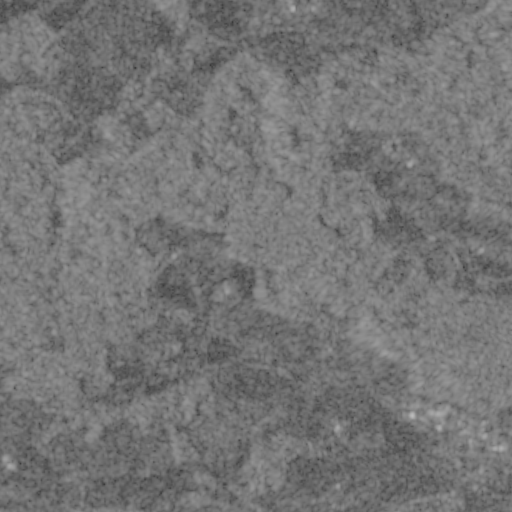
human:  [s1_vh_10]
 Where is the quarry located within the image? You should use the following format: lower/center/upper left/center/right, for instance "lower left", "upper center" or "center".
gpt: The quarry is located in the upper center of the image.
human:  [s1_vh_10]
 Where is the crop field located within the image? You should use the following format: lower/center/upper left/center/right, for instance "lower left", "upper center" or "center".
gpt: There is no crop field in the image.

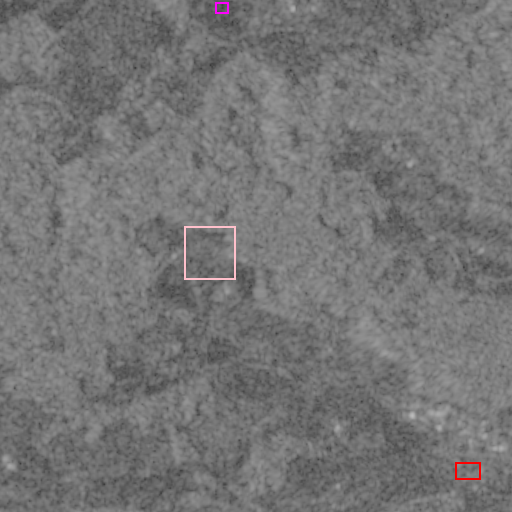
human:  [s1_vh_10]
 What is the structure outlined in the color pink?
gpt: The structure outlined in pink is a crop field.
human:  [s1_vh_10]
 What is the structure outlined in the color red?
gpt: The structure outlined in red is a park.
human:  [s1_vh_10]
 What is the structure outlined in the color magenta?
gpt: The structure outlined in magenta is a quarry.
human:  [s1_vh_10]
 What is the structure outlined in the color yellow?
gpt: There is no yellow outline.